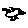
Label: bird